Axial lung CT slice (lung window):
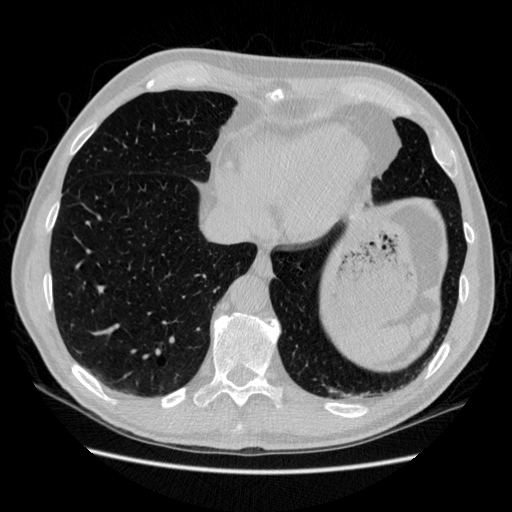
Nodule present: no